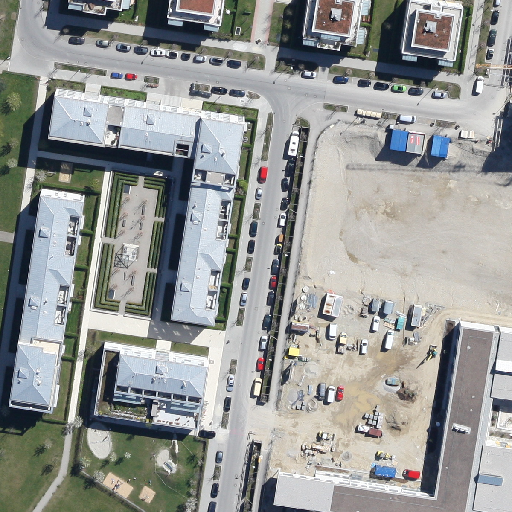
Referring expression: impervious surface